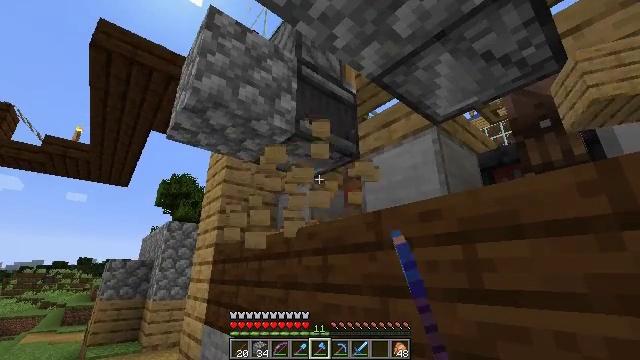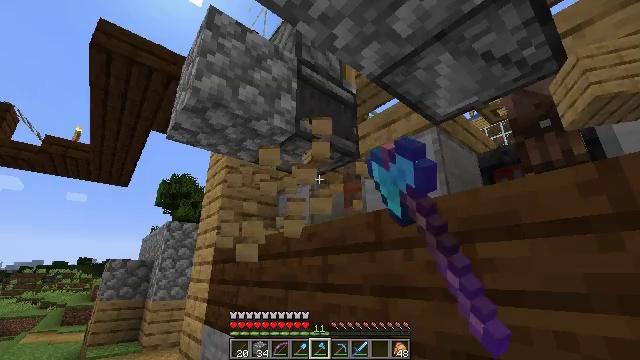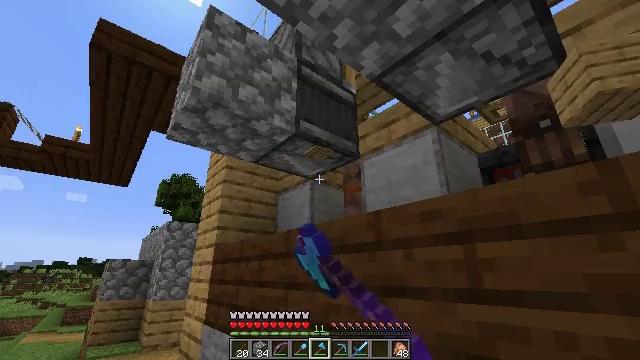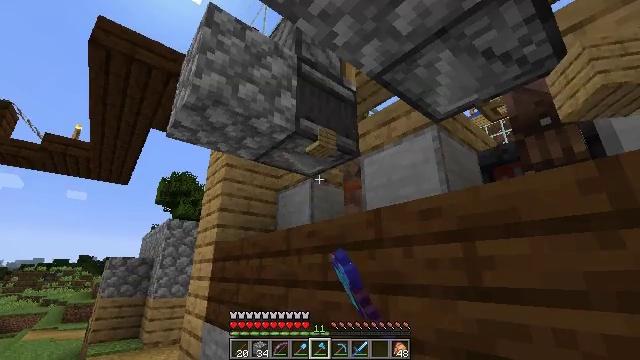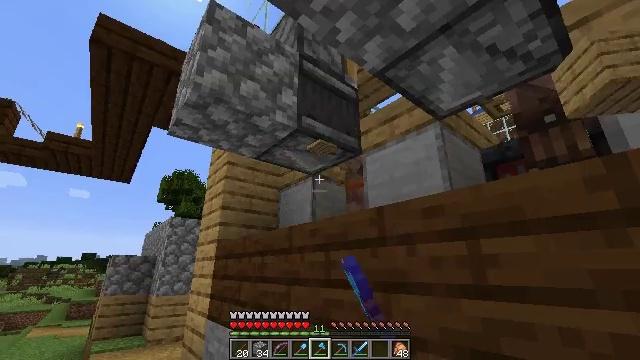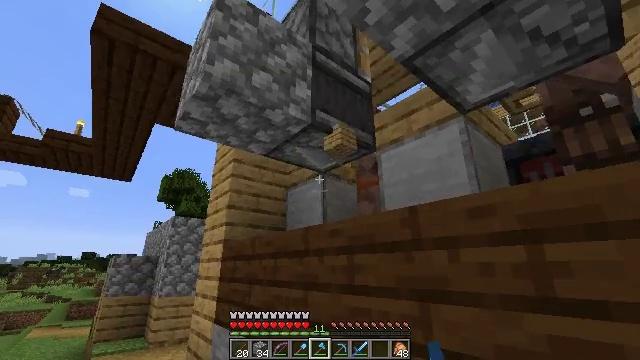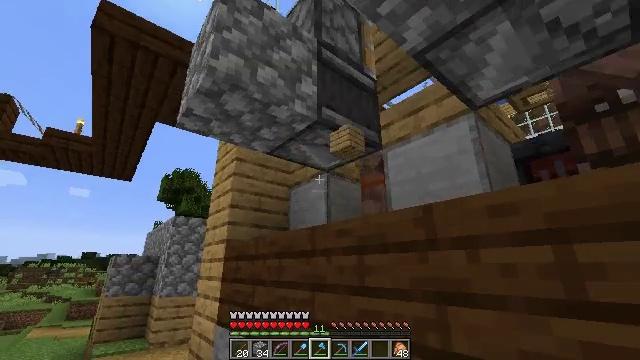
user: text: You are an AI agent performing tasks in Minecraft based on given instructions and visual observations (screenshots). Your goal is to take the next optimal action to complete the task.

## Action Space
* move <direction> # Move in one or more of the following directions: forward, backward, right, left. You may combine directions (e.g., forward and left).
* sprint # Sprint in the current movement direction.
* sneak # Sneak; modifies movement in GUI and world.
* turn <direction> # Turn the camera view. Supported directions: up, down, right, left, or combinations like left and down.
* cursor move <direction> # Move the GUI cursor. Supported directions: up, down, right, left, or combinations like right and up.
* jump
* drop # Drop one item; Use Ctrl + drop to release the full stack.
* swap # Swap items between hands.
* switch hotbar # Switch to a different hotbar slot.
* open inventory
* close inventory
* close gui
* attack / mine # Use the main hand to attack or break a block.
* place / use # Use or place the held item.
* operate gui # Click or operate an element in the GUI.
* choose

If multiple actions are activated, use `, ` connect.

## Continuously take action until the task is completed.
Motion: motion action
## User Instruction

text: Break the tripwire.
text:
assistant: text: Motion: attack / mine
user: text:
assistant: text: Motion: attack / mine
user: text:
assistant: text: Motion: attack / mine
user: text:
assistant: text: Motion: move forward and move left
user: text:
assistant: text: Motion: move forward and move left
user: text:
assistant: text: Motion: move forward and move left
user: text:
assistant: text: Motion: no_op